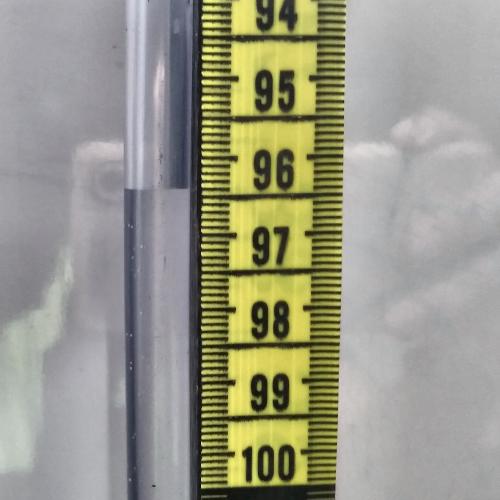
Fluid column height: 96.4 cm